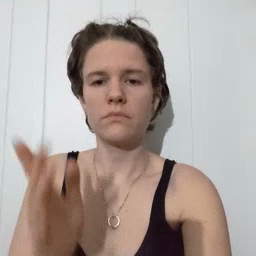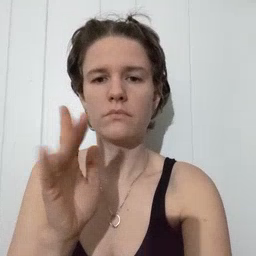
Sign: finger